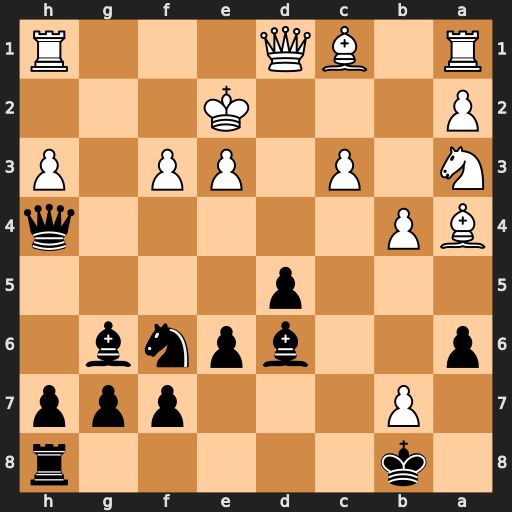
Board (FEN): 1k5r/1P3ppp/p2bpnb1/3p4/BP5q/N1P1PP1P/P3K3/R1BQ3R
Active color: b
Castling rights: -
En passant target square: -
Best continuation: Ne4 fxe4 Bh5+